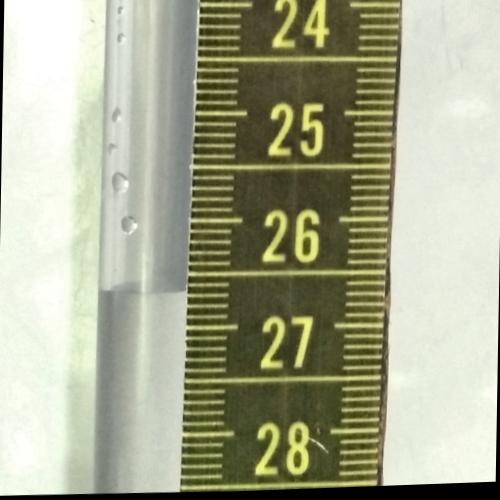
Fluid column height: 26.7 cm